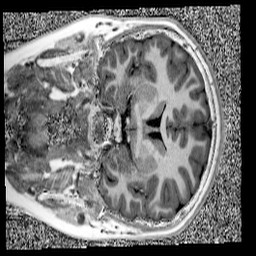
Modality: UNIT1
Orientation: coronal
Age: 12
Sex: male
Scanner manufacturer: siemens
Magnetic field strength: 3 T
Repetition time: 4 s
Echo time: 0.00303 s